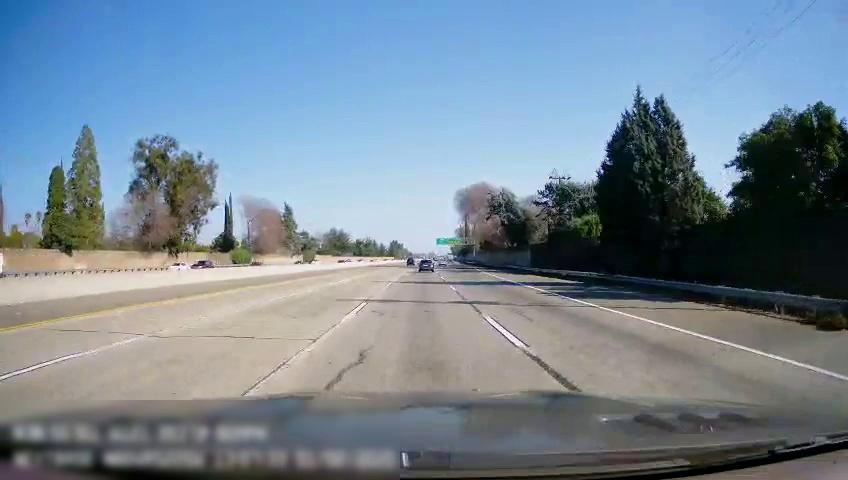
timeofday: Day
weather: Sunny
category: Drivable Space
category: Vehicles | Car
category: Vehicles | Car
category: Vehicles | Car
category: Lanes | Current Lane
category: Lanes | Alternate Lane
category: Lanes | Alternate Lane
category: Lanes | Alternate Lane
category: Lanes | Alternate Lane
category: Lanes | Alternate Lane